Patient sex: M
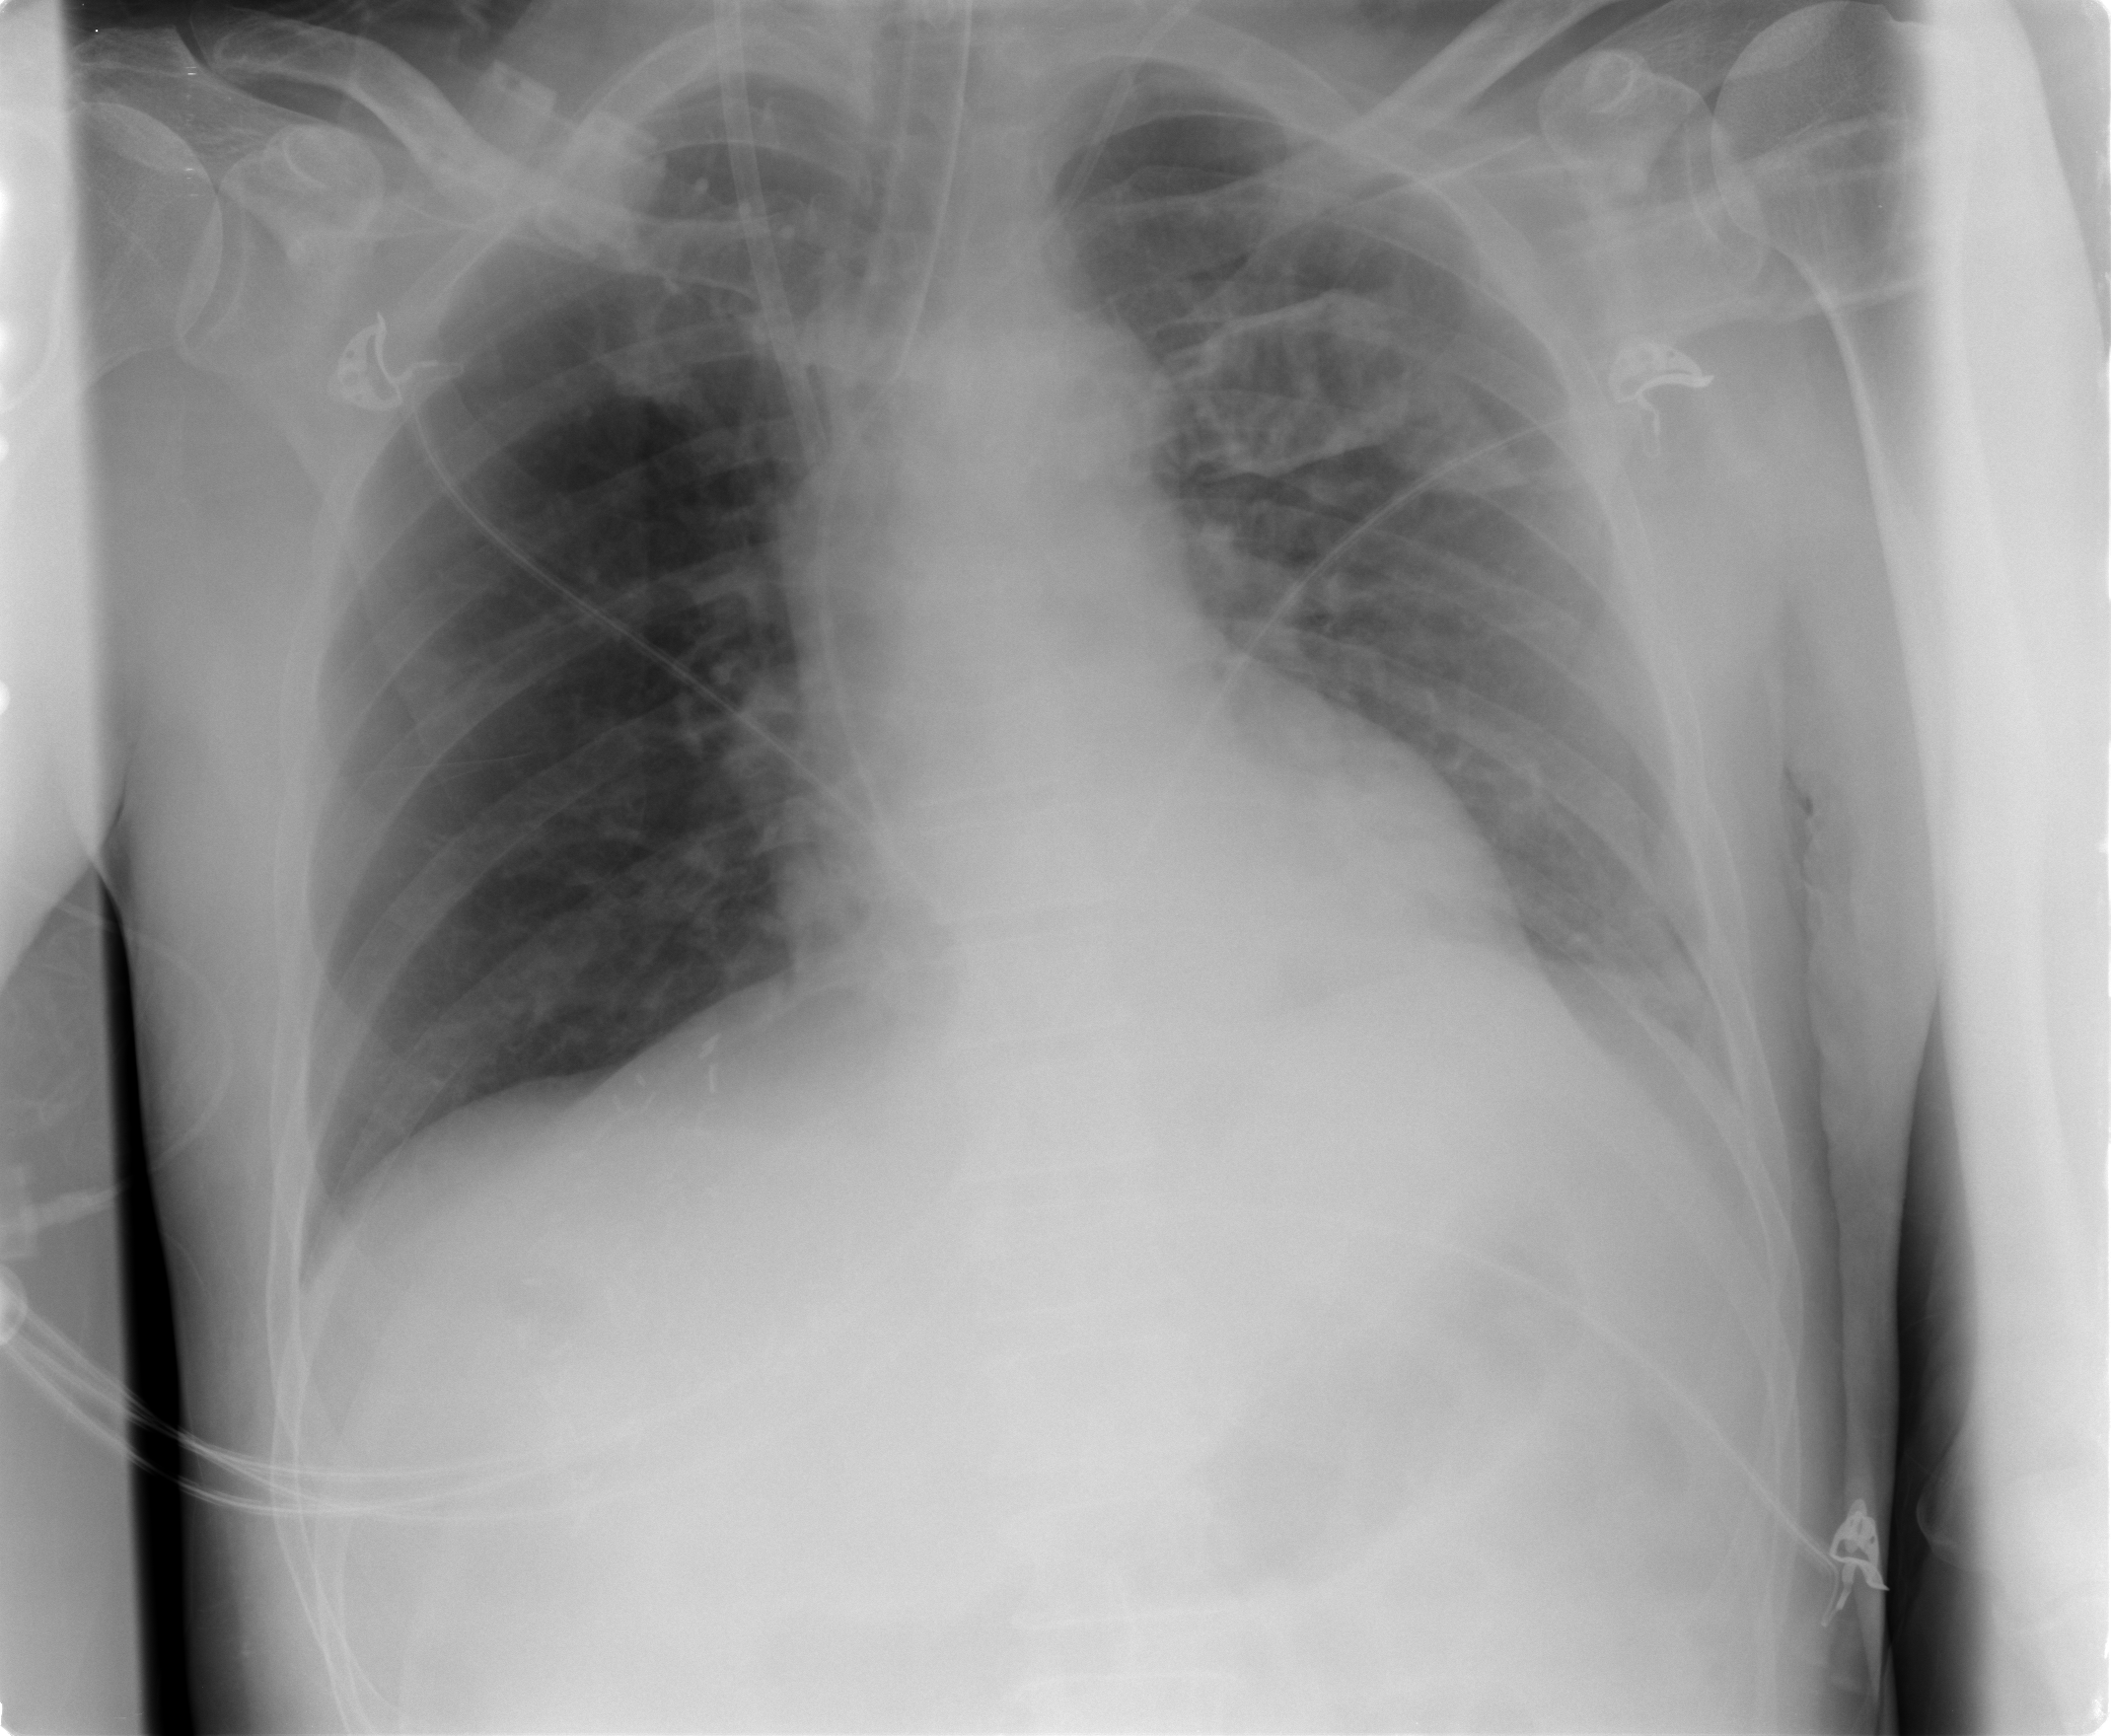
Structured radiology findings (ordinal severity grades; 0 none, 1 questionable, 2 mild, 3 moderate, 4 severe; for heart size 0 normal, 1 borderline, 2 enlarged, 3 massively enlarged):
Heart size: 0
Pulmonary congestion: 0
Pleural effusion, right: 0
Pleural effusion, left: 2
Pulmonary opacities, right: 0
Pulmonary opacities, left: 0
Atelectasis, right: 0
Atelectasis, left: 2